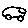
Label: car